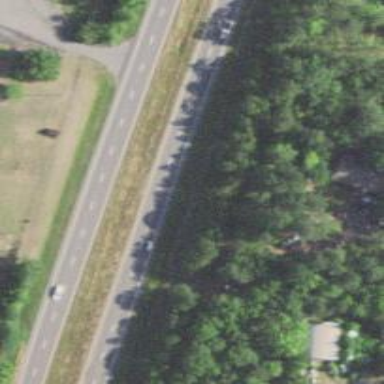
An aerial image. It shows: Asphalt road classified as trunk highway.